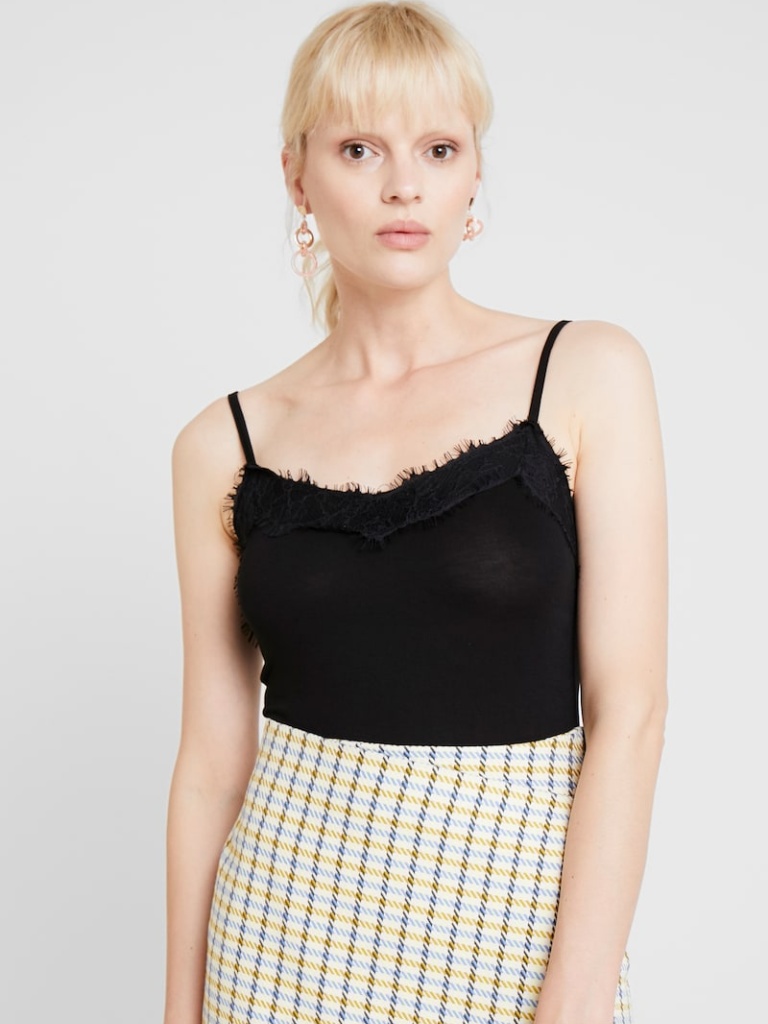
lace tight sleeveless thigh length Fully Tucked in v-neck bodysuit